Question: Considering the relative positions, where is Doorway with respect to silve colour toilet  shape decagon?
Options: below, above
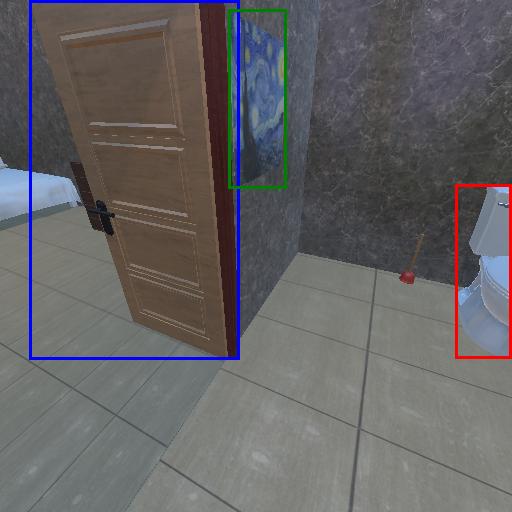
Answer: below